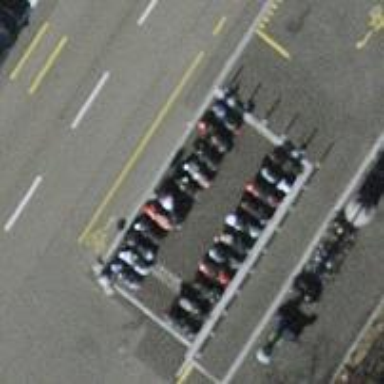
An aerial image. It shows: Motorcycle parking facility.